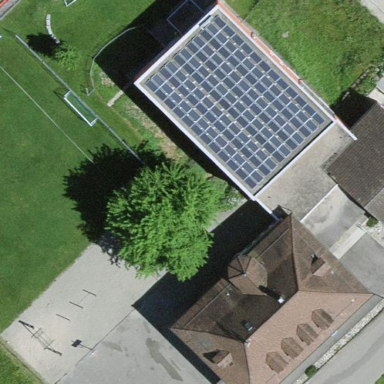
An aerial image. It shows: School.